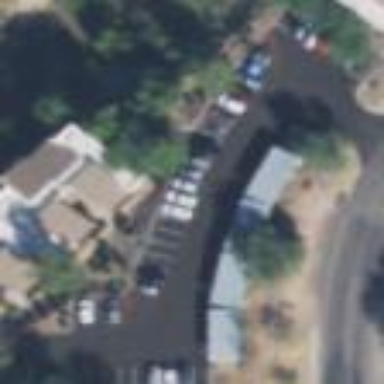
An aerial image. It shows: Parking area.